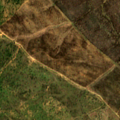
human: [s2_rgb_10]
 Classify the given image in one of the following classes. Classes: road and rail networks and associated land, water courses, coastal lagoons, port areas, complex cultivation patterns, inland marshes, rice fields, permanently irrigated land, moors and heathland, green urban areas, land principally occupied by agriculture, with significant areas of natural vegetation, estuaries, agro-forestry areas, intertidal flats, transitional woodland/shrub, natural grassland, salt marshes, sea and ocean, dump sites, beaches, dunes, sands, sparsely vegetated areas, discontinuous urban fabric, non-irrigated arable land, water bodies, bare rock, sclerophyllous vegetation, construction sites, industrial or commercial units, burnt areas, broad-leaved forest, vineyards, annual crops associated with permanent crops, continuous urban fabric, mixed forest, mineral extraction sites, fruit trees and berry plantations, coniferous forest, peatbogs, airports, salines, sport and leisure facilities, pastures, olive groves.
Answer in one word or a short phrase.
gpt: agro-forestry areas, broad-leaved forest, transitional woodland/shrub